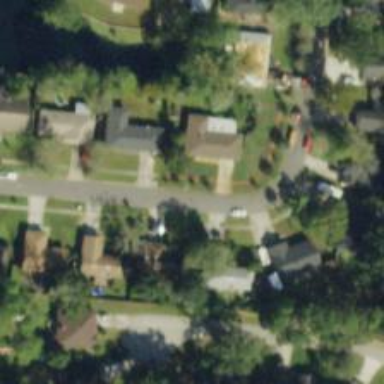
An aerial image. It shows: Residential road.